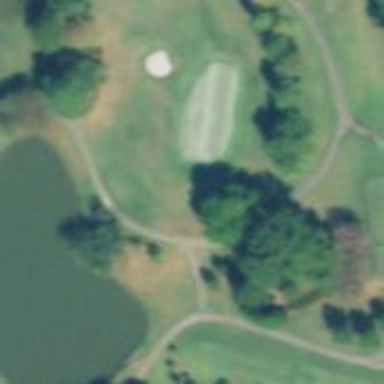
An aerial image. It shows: Path for golf carts.